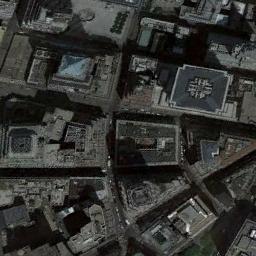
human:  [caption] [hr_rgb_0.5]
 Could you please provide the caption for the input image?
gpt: A commercial area has lots of buildings arranged neatly and some roads go through the commercial area .

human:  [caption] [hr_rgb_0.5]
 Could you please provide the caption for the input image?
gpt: There are many densely arranged buildings and several roads and many trees in a business district .

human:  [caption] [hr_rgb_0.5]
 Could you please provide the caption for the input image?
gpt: The commercial area is consist of many buildings .

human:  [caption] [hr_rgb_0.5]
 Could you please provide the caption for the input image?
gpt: There is a triangular region in the picture .

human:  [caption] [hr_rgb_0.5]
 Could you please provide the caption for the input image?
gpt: There are some black buildings on a commercial area .